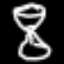
Label: hourglass